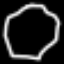
Label: octagon